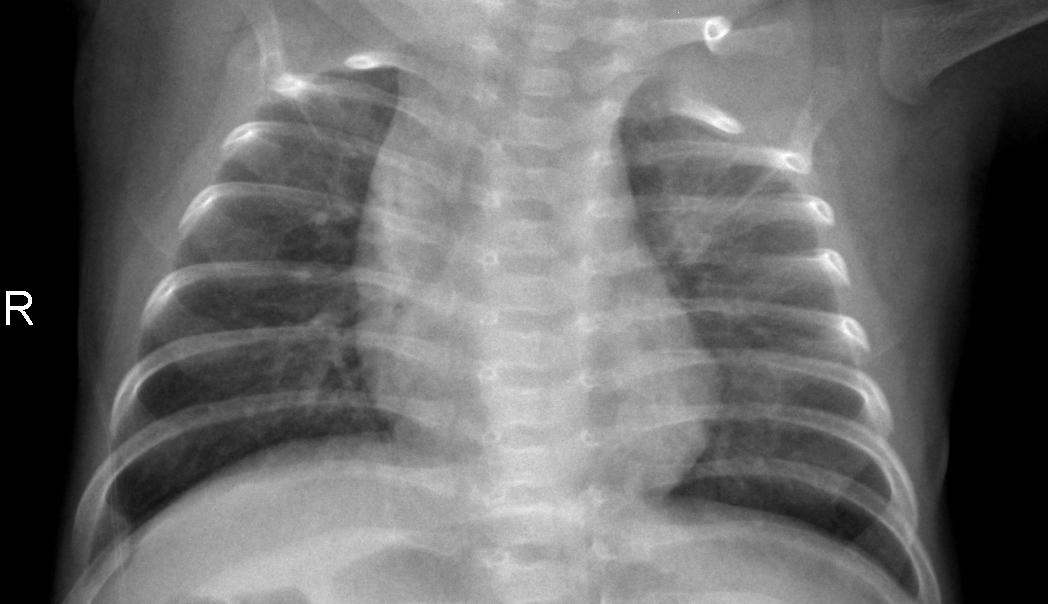
Diagnosis: PNEUMONIA